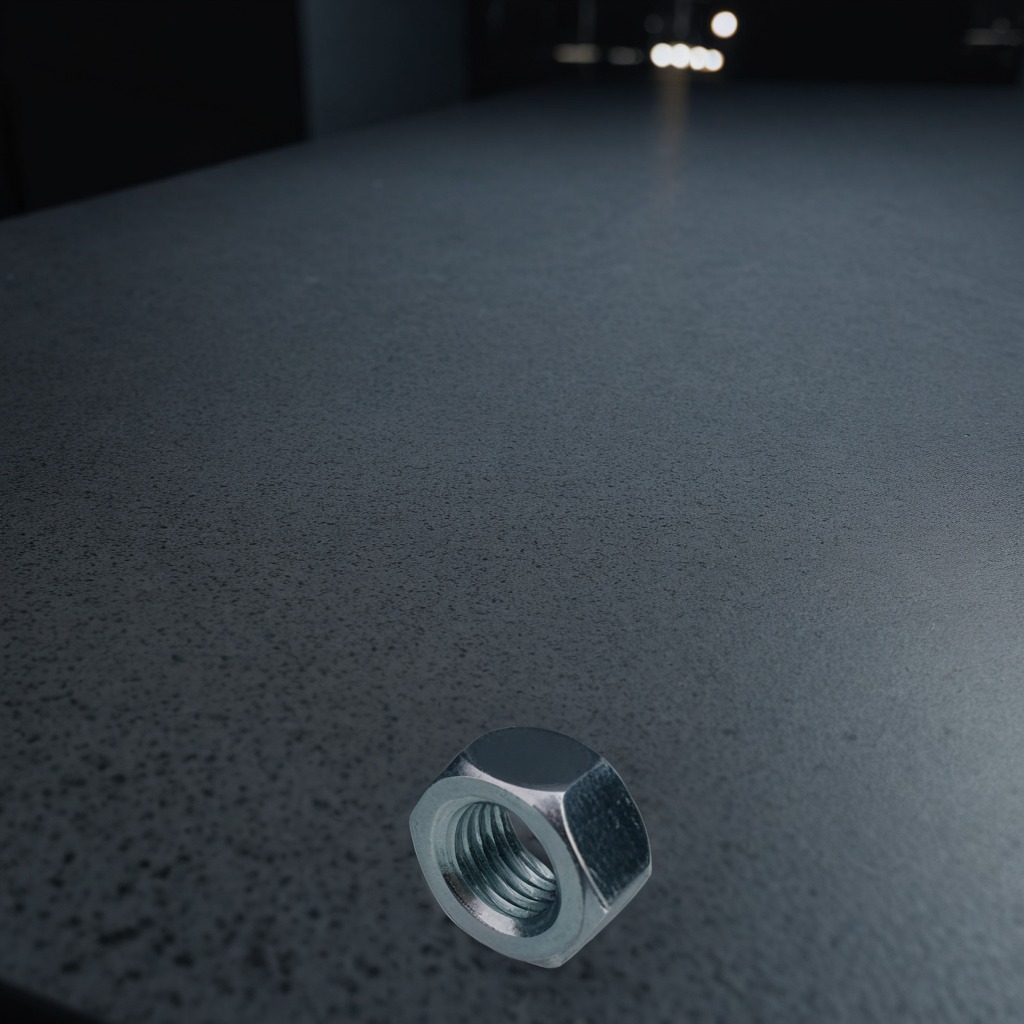
A metal nut is lying on a clean granite table inside a workshop at night.